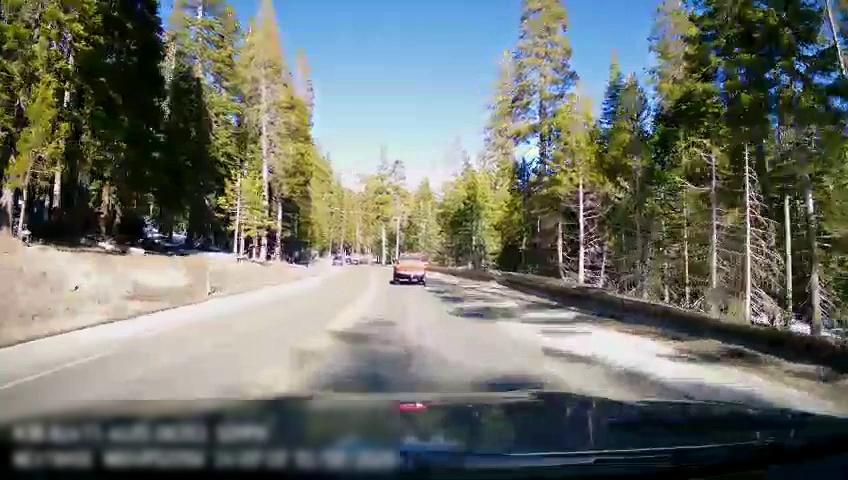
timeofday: Day
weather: Sunny
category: Drivable Space
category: Vehicles | Truck
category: Lanes | Opposite Lane